Aerial crown-view tile of a tropical tree (Barro Colorado Island, Panama), acquired 20250616:
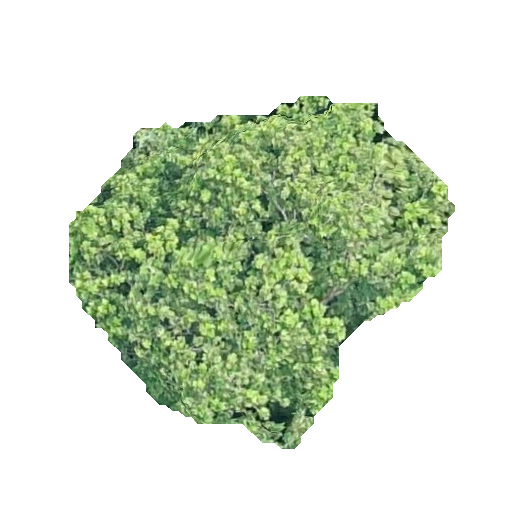
Species: Anacardium excelsum
GBIF accepted scientific name: Anacardium excelsum
Crown area: 129.47 m²